Question: How can I enable the caps lock key programmatically ?

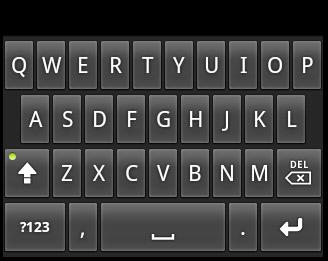
Answer: Add following to your edittext in xml file.
'''
android:capitalize="characters
'''